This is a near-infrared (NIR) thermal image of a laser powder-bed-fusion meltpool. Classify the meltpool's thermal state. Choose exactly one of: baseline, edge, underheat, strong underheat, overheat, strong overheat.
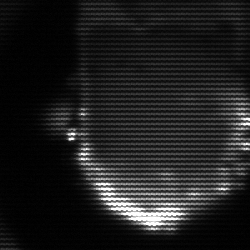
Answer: baseline